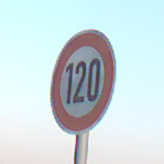
Verkehrszeichen: Geschwindigkeit120
Umgebung: Outdoor, Nature
Tageszeit: SunriseSunset
Wetter: Clear
Licht: Natural
Jahreszeit: Winter
Kontrast: LowContrast